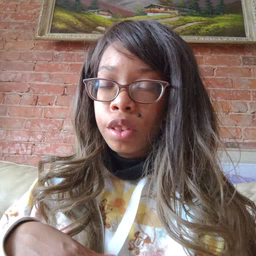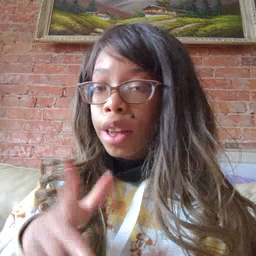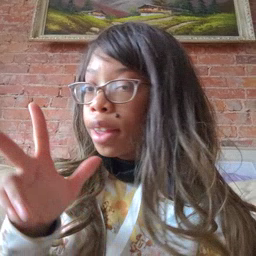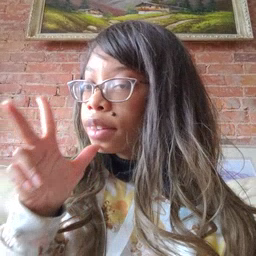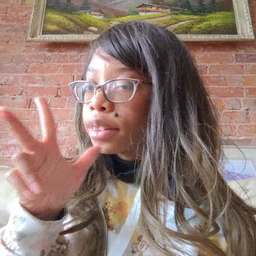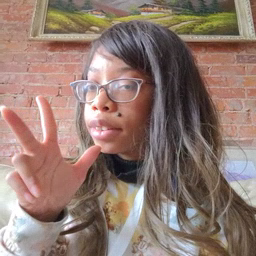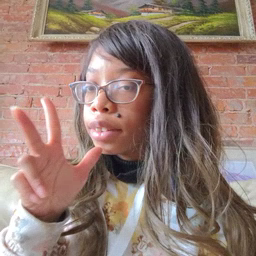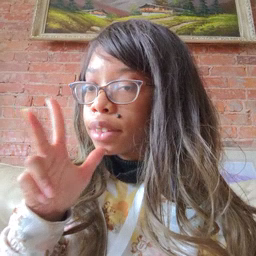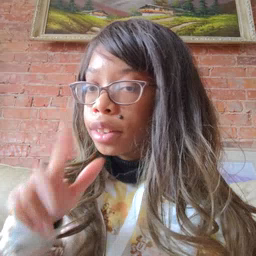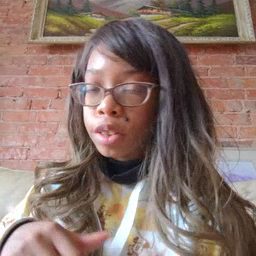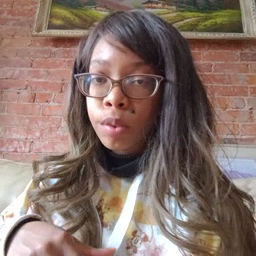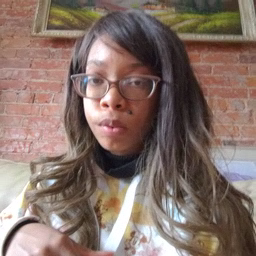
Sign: hen